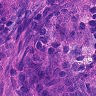
Metastatic tissue present: yes